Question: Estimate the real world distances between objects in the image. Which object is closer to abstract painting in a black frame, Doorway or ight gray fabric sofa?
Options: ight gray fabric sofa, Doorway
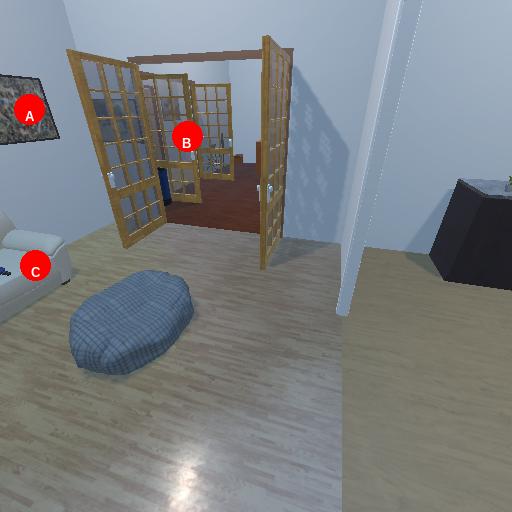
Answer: ight gray fabric sofa